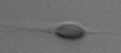
Label: Chrysochromulina